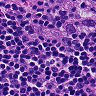
Metastatic tissue present: yes